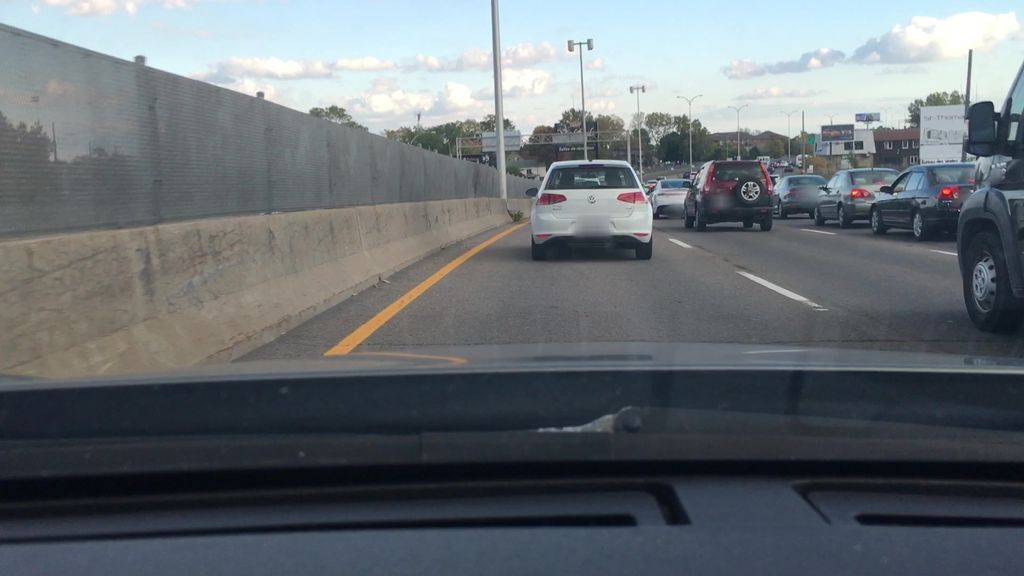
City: montreal